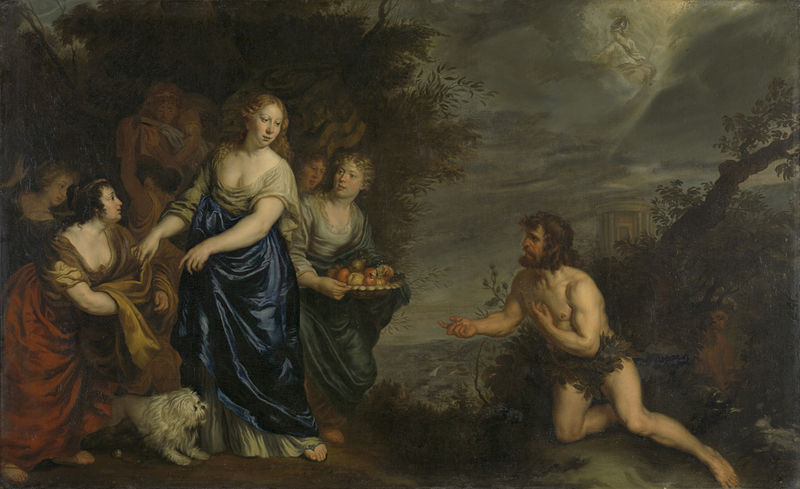
Titel: Odysseus en Nausikaä
Künstler: Joachim von Sandrart
Standort: Amsterdam
Institution: Rijksmuseum
Schlagwörter: homme, chien, femme, arbre, paysage, peinture, allégorie, ange, divin, offrande, religieux